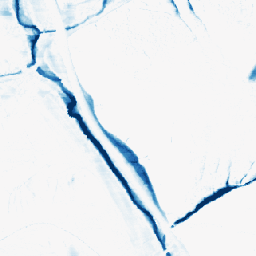
Category: morphological
Decomposition family: morphological_ellipse
Decomposition parameters: operation: closing
width: 5
height: 20
Upsampling method: area
Upsampling parameters: scale: 8
Upsampling scale: 8